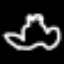
Label: frog